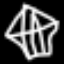
Label: diamond